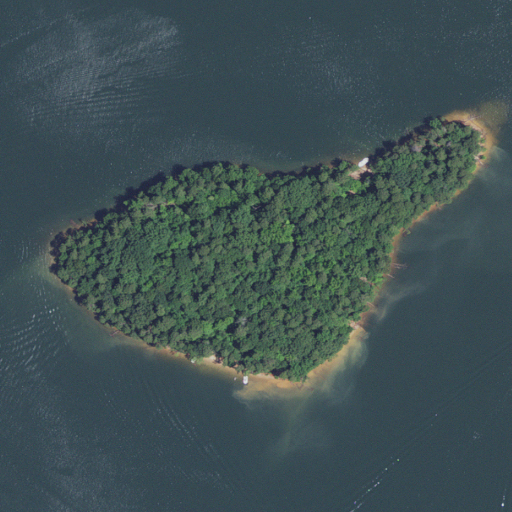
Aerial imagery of island in North Carolina named Mountain Island containing open water, deciduous forest, mixed forest, evergreen forest, and grassland